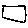
Label: square